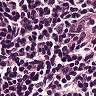
Metastatic tissue present: no